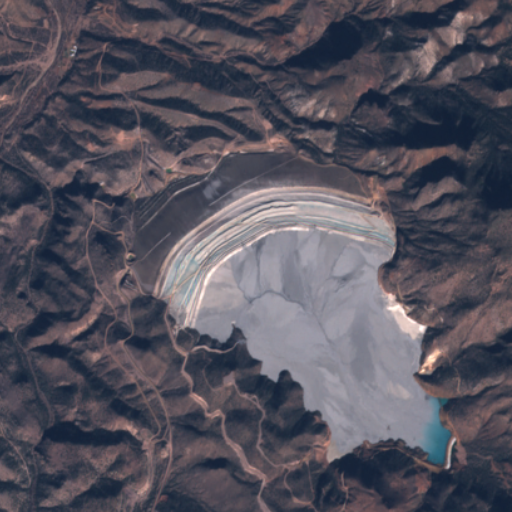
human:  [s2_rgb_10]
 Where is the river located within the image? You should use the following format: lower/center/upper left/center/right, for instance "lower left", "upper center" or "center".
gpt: The river is located in the upper left of the image.
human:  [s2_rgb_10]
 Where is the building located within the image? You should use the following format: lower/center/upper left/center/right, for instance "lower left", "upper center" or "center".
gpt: The building is located in the upper left of the image.
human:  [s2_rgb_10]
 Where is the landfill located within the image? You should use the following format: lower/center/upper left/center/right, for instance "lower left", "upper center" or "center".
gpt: There is no landfill in the image.